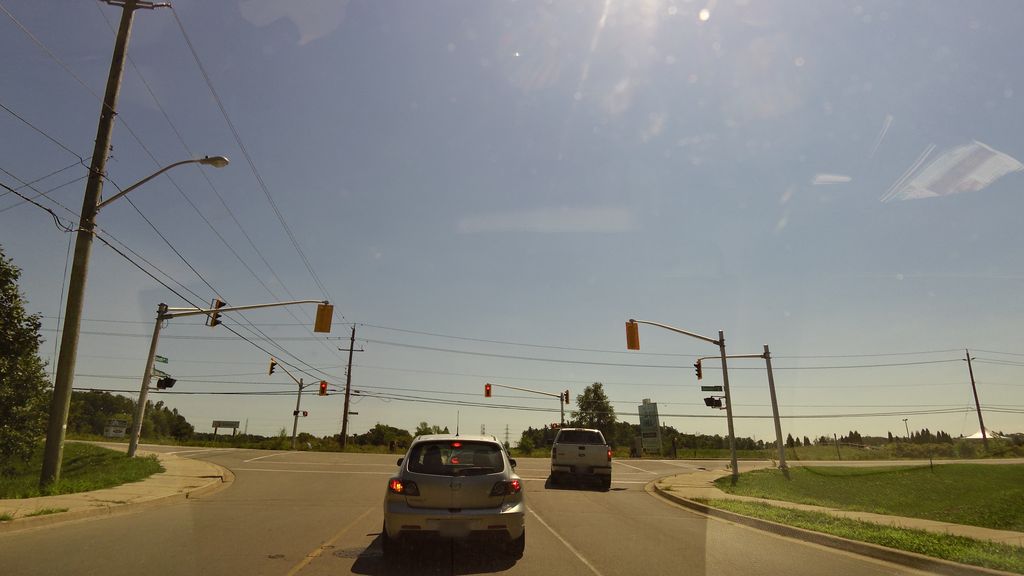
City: hamilton